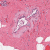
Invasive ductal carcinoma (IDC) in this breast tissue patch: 0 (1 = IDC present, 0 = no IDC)